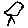
Label: bird